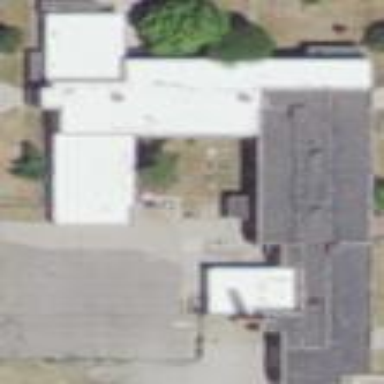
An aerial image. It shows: Institutional building that serves as school.